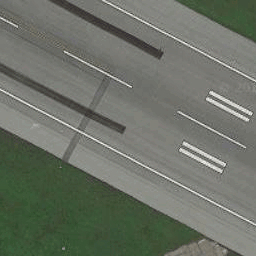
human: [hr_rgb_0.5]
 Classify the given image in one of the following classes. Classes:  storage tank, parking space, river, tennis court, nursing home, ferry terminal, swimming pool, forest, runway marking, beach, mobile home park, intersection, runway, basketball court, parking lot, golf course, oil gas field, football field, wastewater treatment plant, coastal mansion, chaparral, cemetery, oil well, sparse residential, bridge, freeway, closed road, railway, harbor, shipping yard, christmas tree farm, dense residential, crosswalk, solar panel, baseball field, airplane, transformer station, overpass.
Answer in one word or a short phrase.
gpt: runway